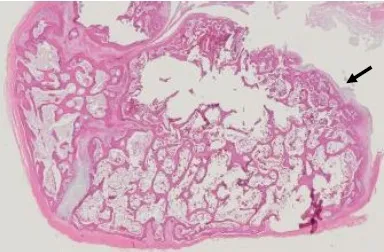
Histopathologic examination revealed small and large cancellous bones covered in some parts by cartilaginous cap (arrow).
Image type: pathology (h&e)